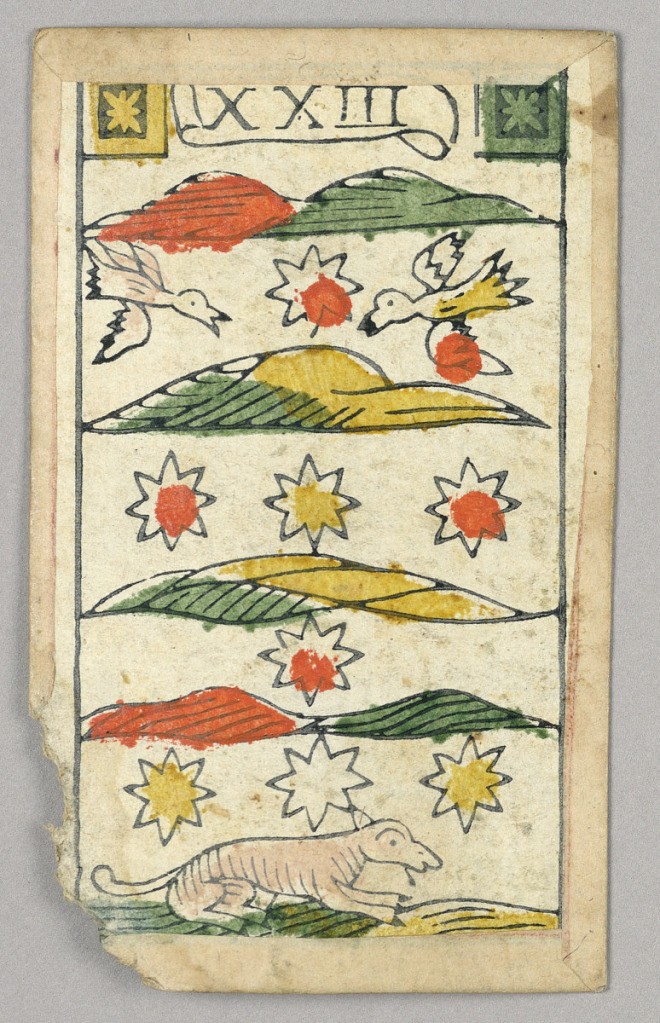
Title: Minchiate (Tarot) Playing Card
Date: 17th century
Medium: Stencil-colored woodblock print
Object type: Playing card
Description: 1909-22-1-1/35: Partial set of Italian Minchiate playing cards50;     1909-22-1-23: Part of a set of Italian Minchiate playing cards.50